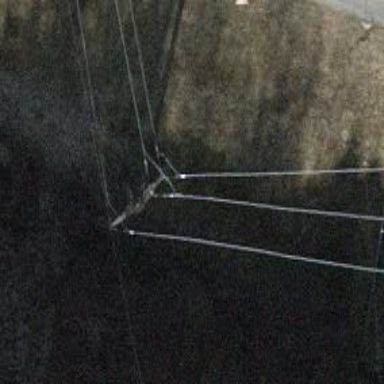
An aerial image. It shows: Three cables of power line.